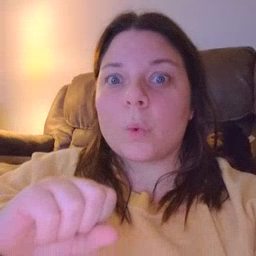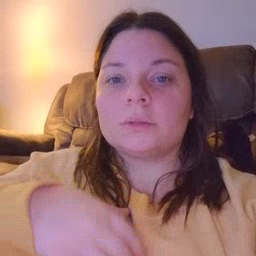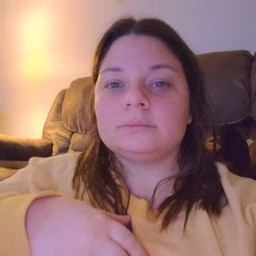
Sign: old